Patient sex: F
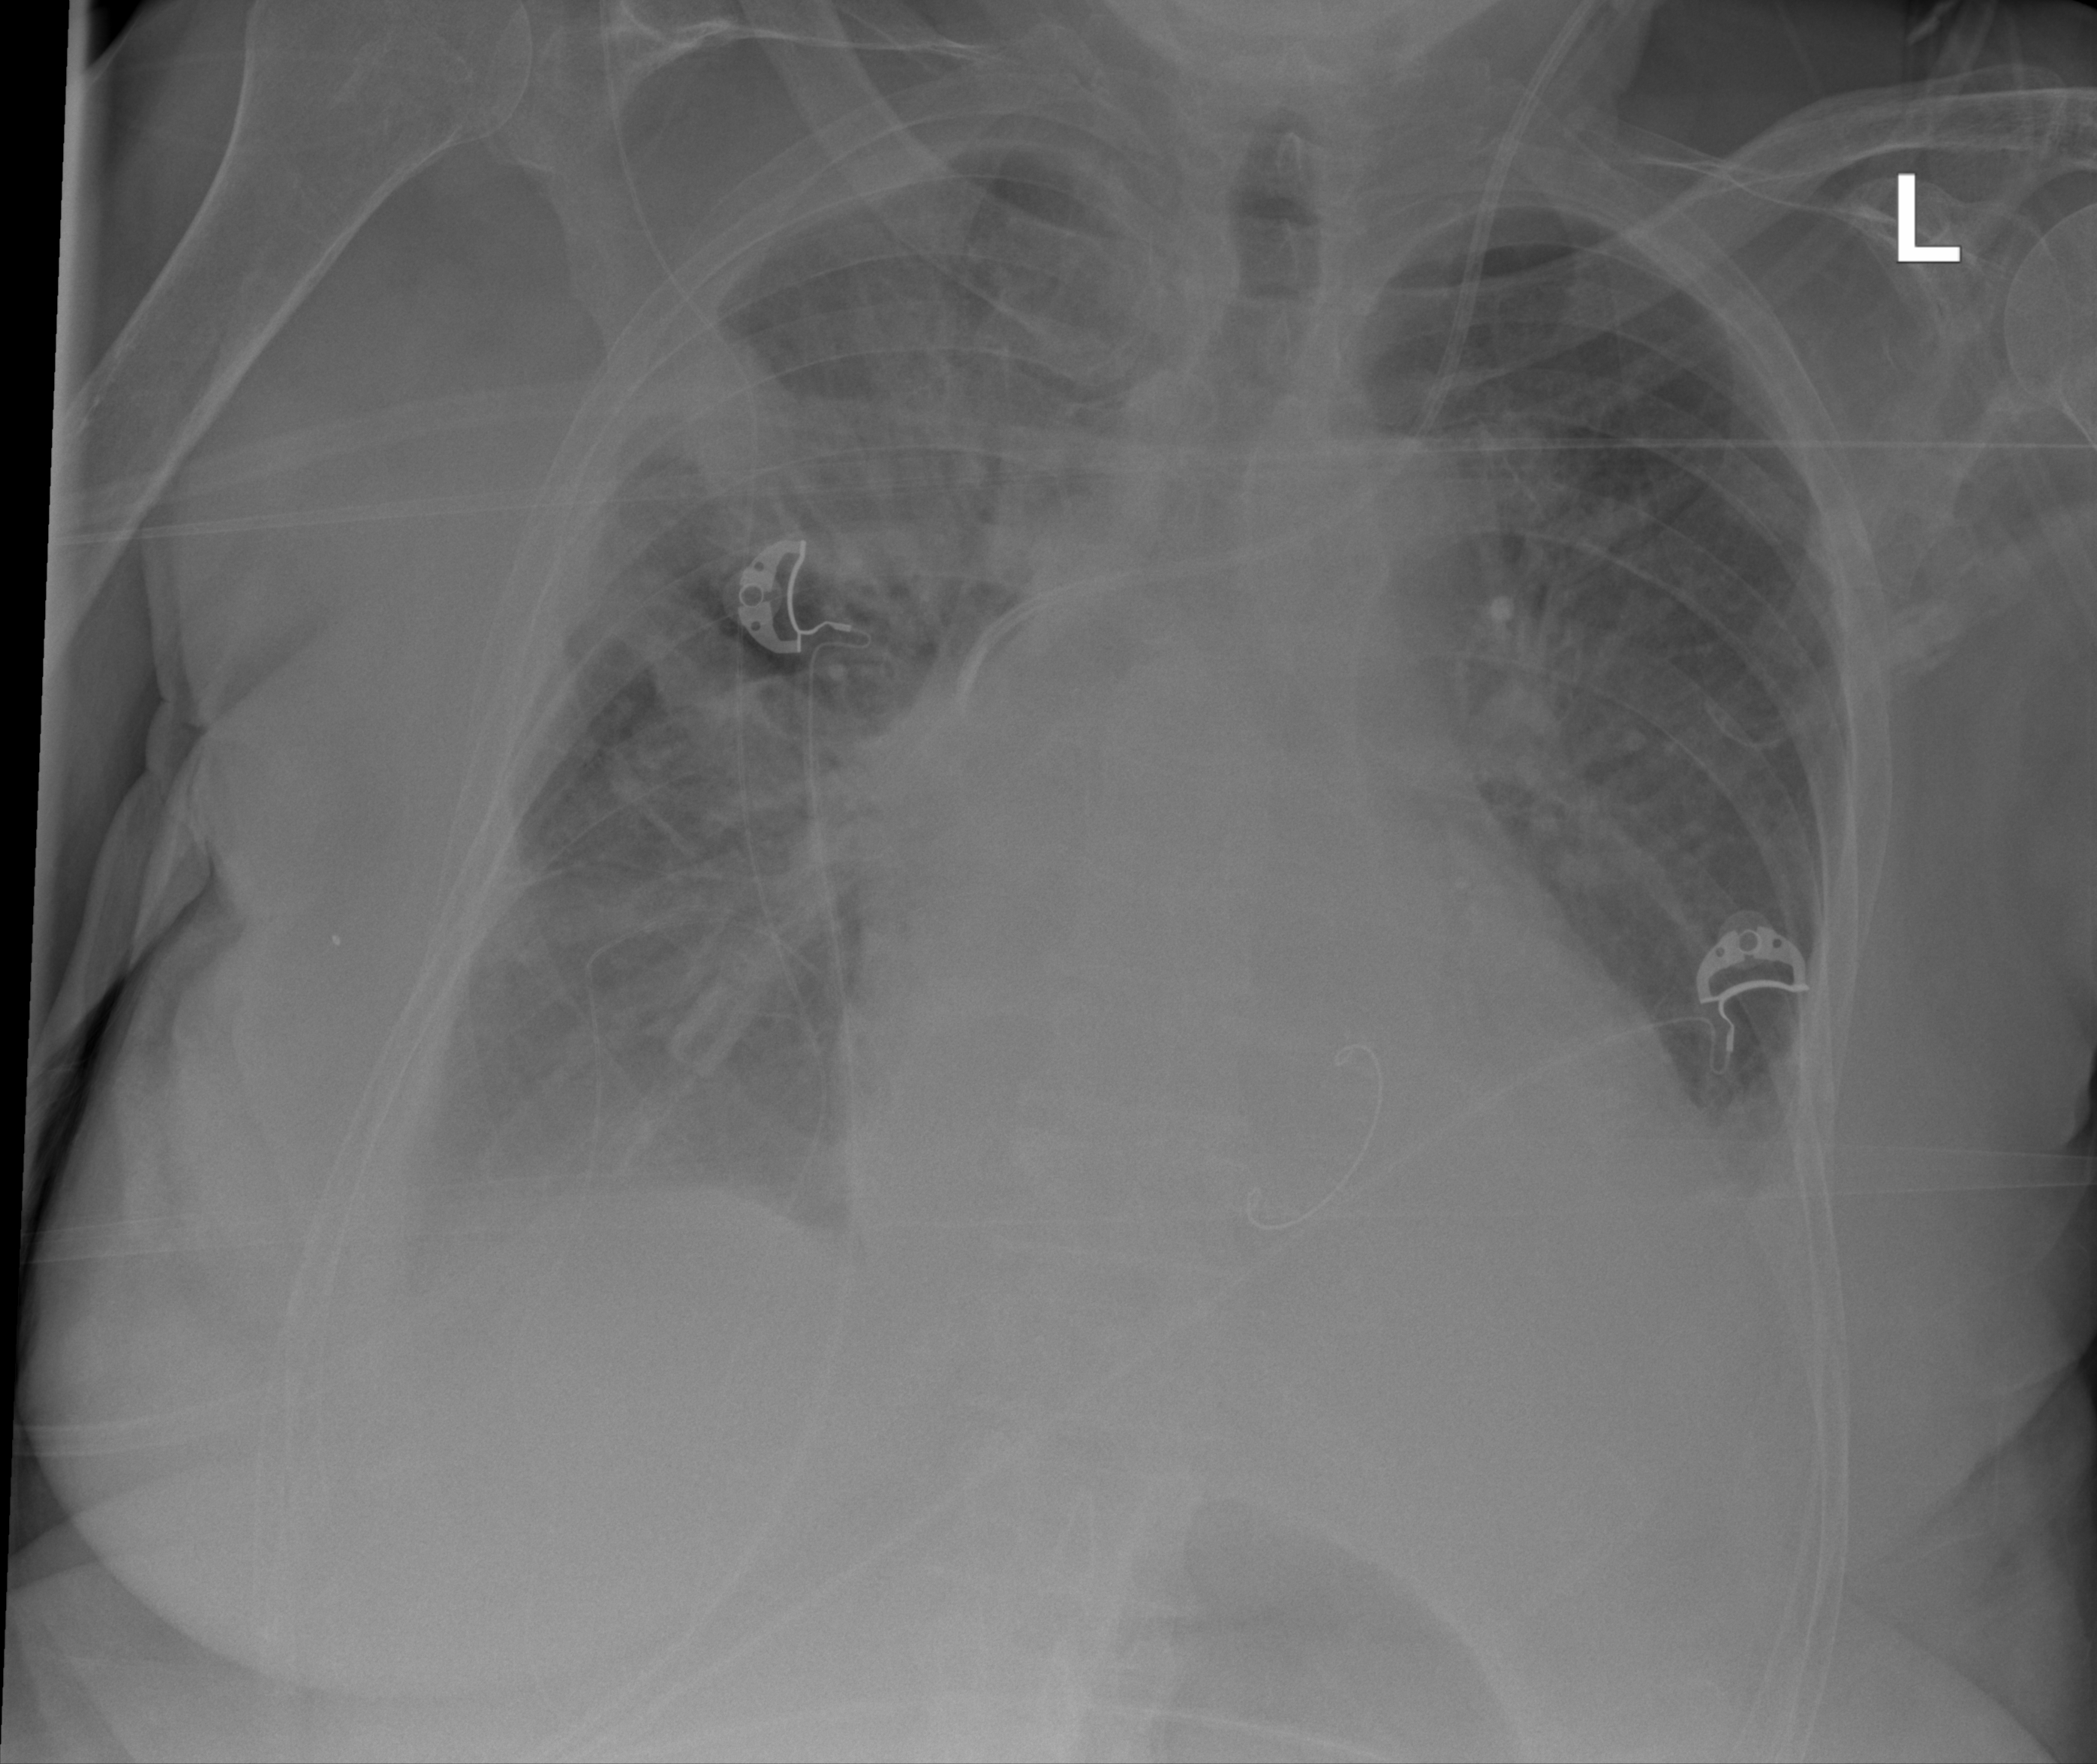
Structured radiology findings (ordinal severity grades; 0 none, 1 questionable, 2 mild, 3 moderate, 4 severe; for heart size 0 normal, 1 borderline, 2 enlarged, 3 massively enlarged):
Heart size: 2
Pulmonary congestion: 0
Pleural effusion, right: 3
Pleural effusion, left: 3
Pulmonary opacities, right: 3
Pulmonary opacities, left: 1
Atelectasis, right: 3
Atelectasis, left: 2